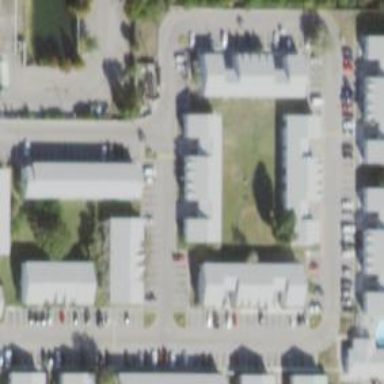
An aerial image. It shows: Living street.